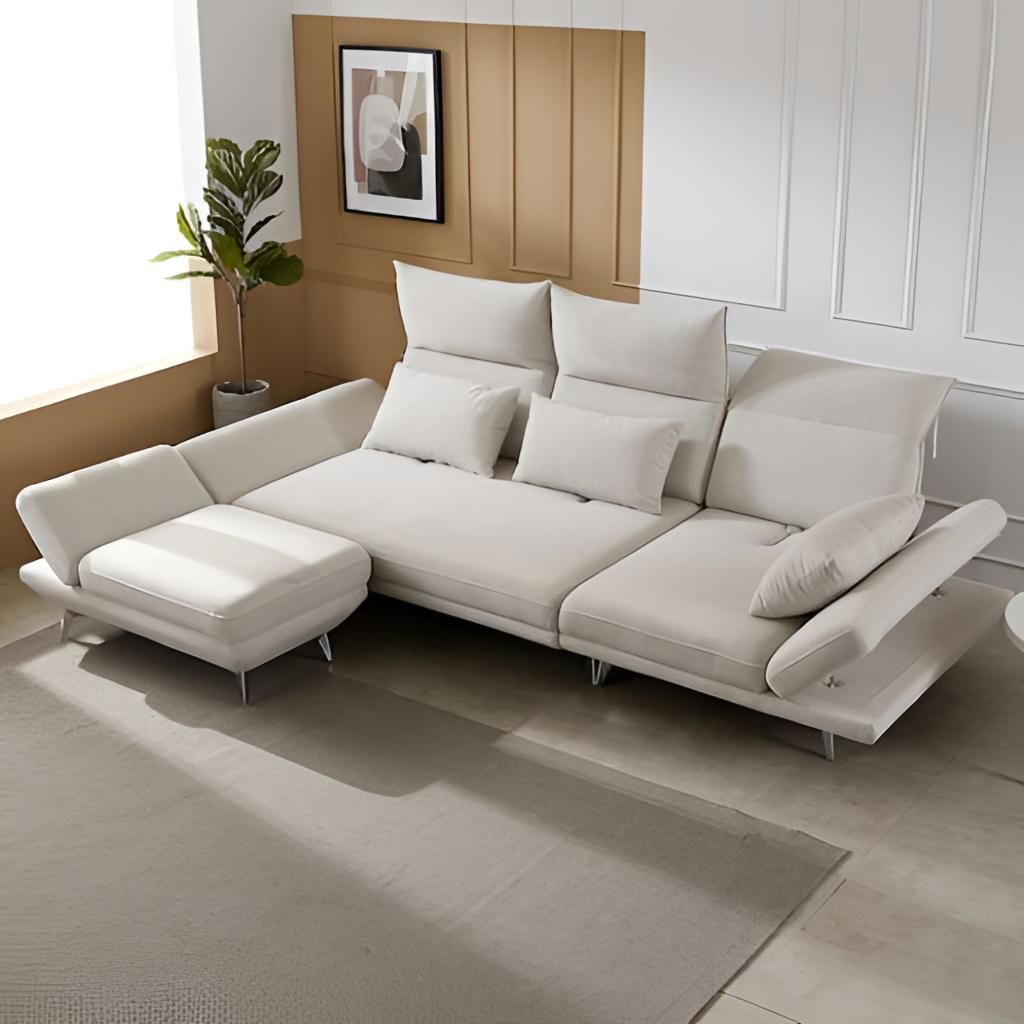
living room, white leather sectional sofa, tile flooring, with large square pattern, paint wallpaper, with vertical two tone pattern, modern